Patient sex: F
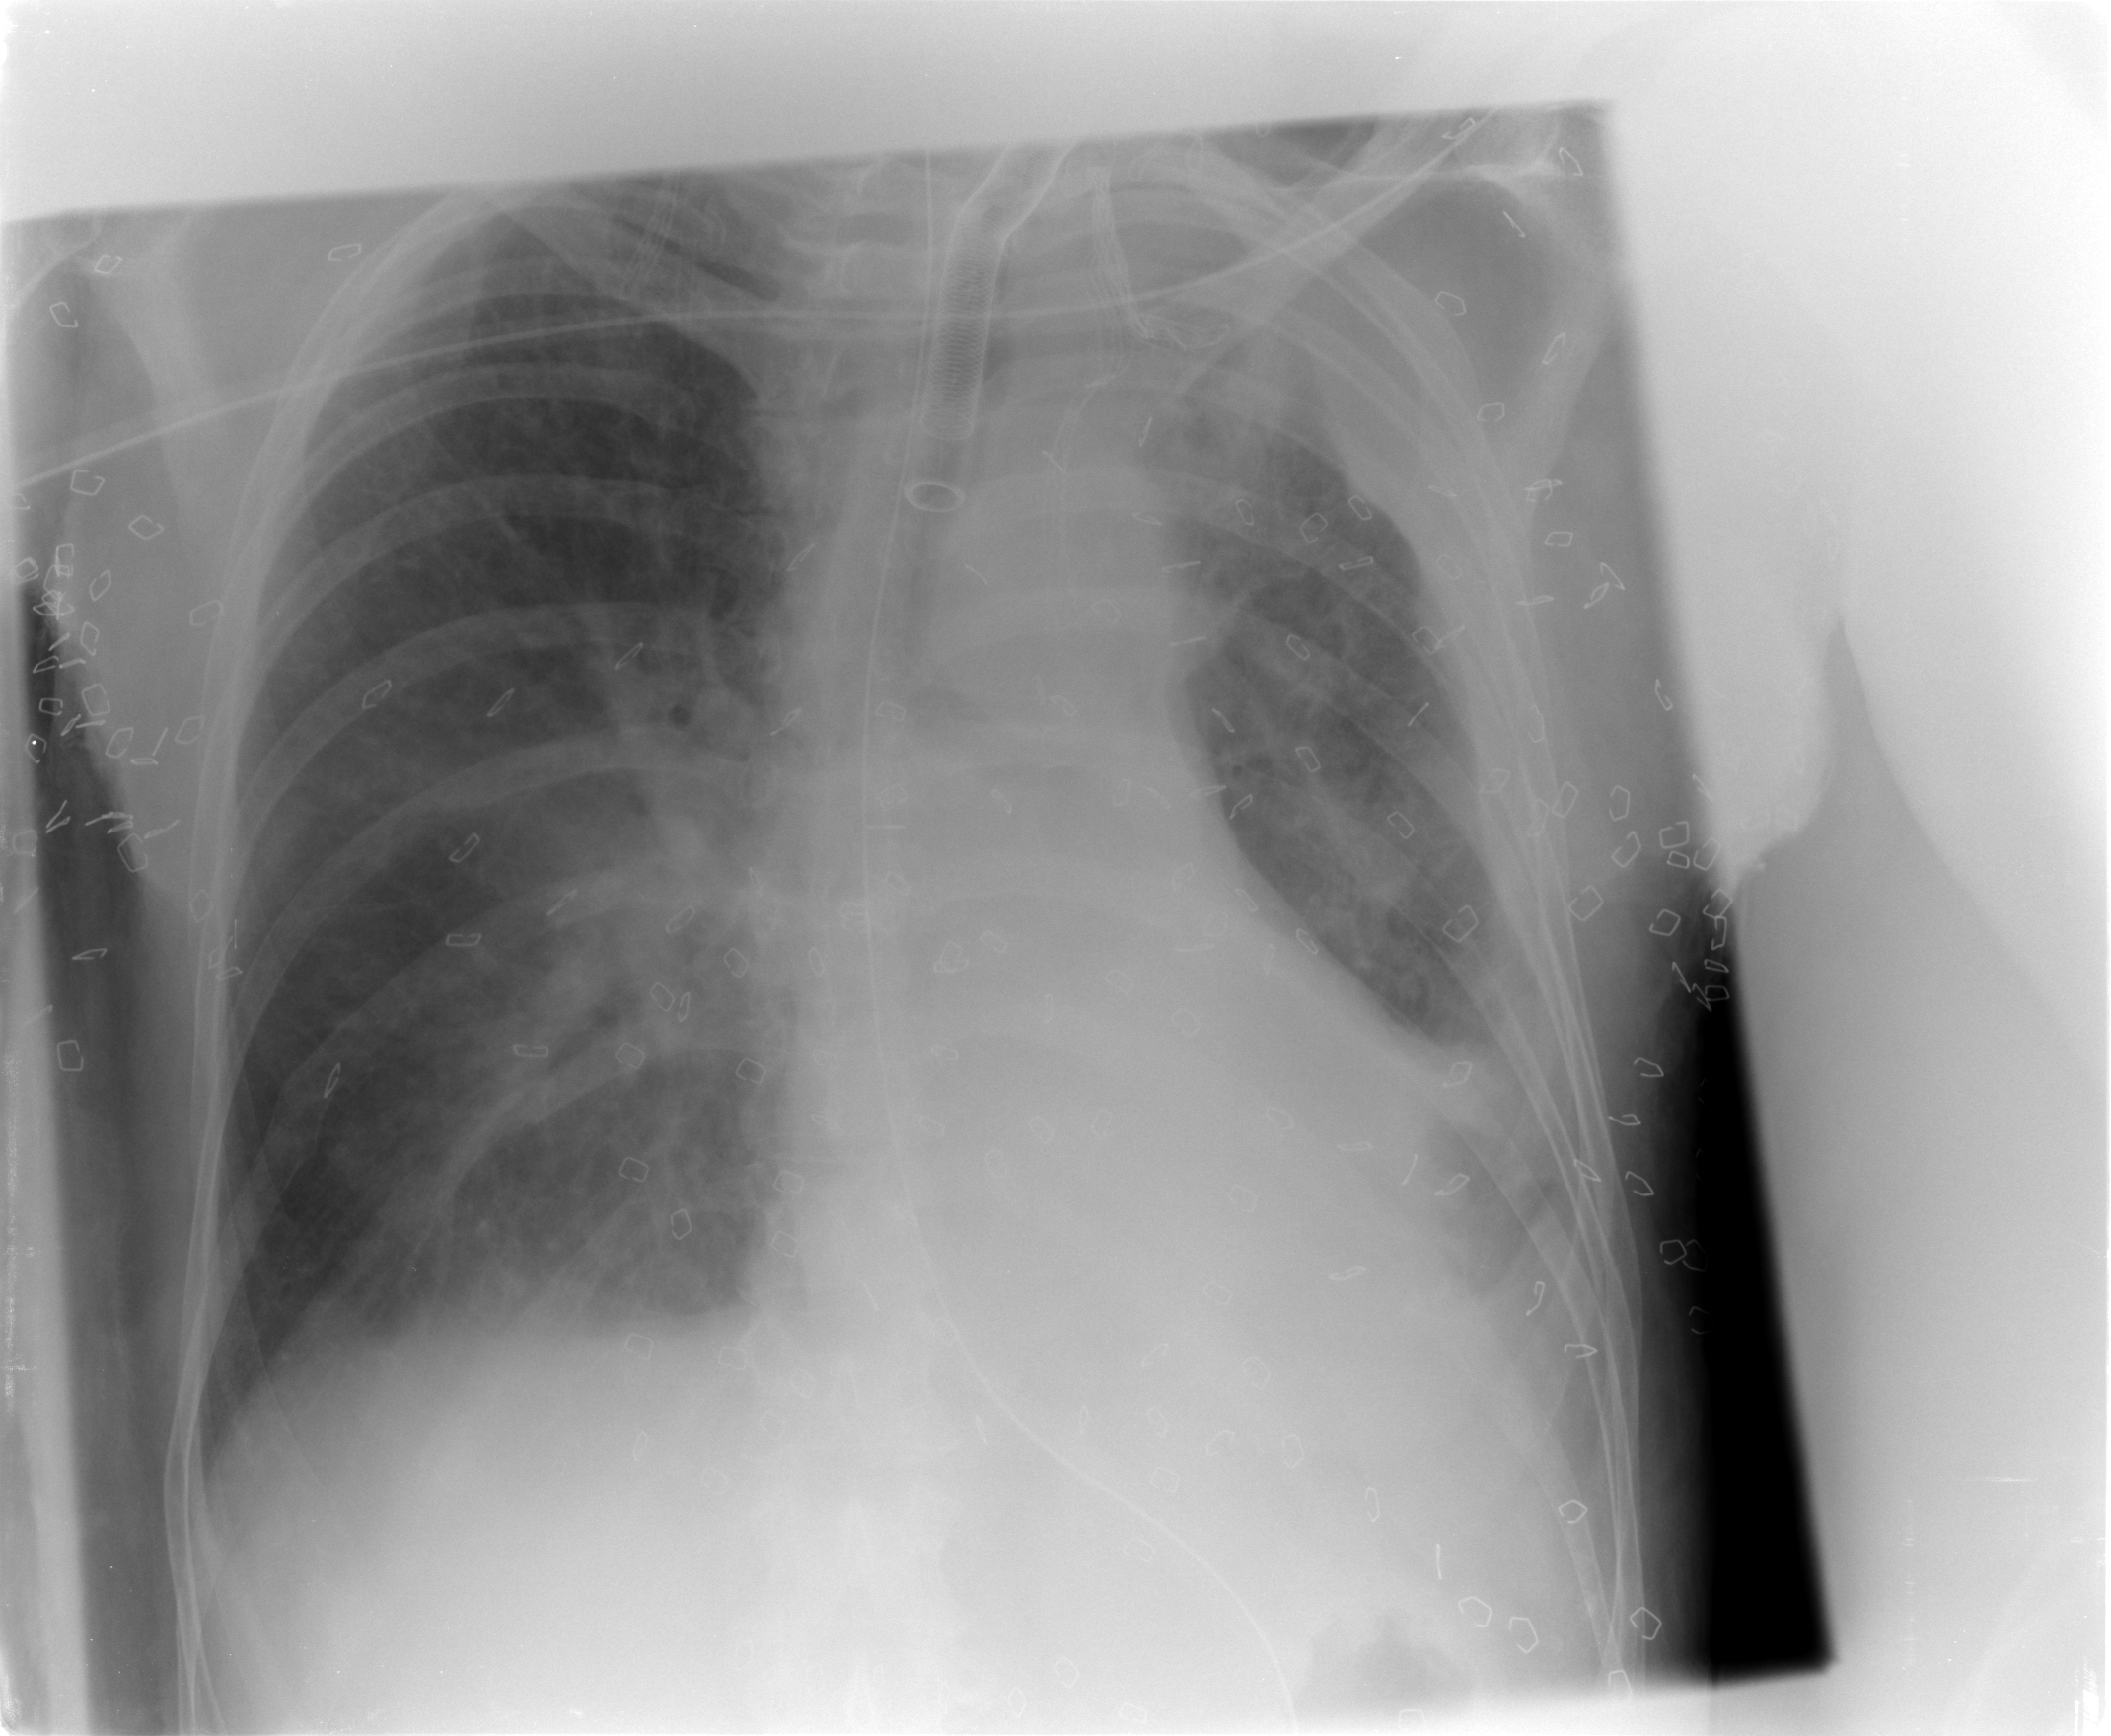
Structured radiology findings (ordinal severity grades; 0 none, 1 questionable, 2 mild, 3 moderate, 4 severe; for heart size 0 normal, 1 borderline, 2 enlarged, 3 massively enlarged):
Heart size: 0
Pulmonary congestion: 3
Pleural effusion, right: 2
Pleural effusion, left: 2
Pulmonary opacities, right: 2
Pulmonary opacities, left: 2
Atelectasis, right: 2
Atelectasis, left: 2